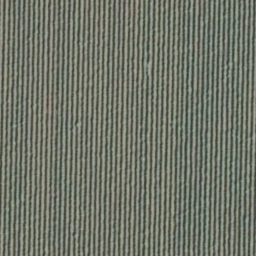
Label: agricultural